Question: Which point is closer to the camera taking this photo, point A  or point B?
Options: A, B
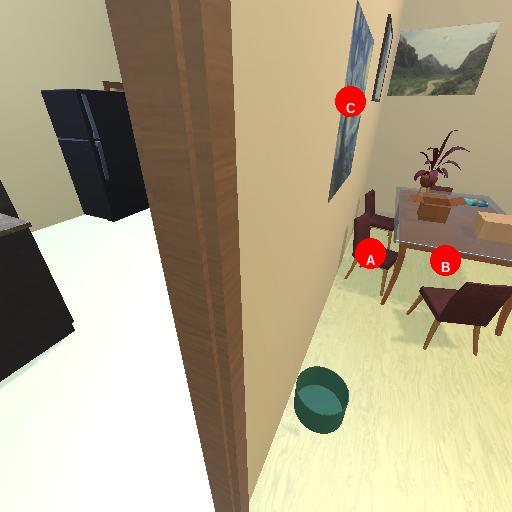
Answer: A